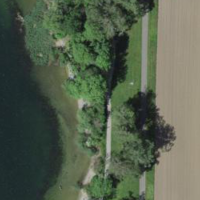
EUNIS habitat code: 23
Species observed at this site:
Agrostemma githago
Cornus sanguinea
Euonymus europaeus
Prunus padus